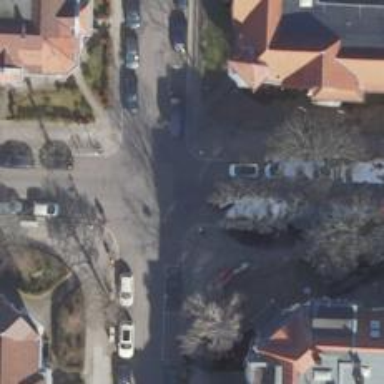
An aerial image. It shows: Unmarked crossing on the road.